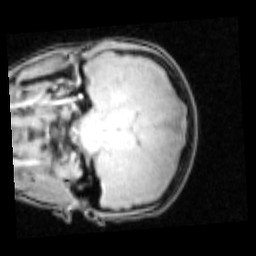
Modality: PDw
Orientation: coronal
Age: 16
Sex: female
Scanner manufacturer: siemens
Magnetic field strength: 3 T
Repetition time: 0.25 s
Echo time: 0.00103 s